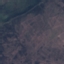
Land use / land cover class: HerbaceousVegetation